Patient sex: M
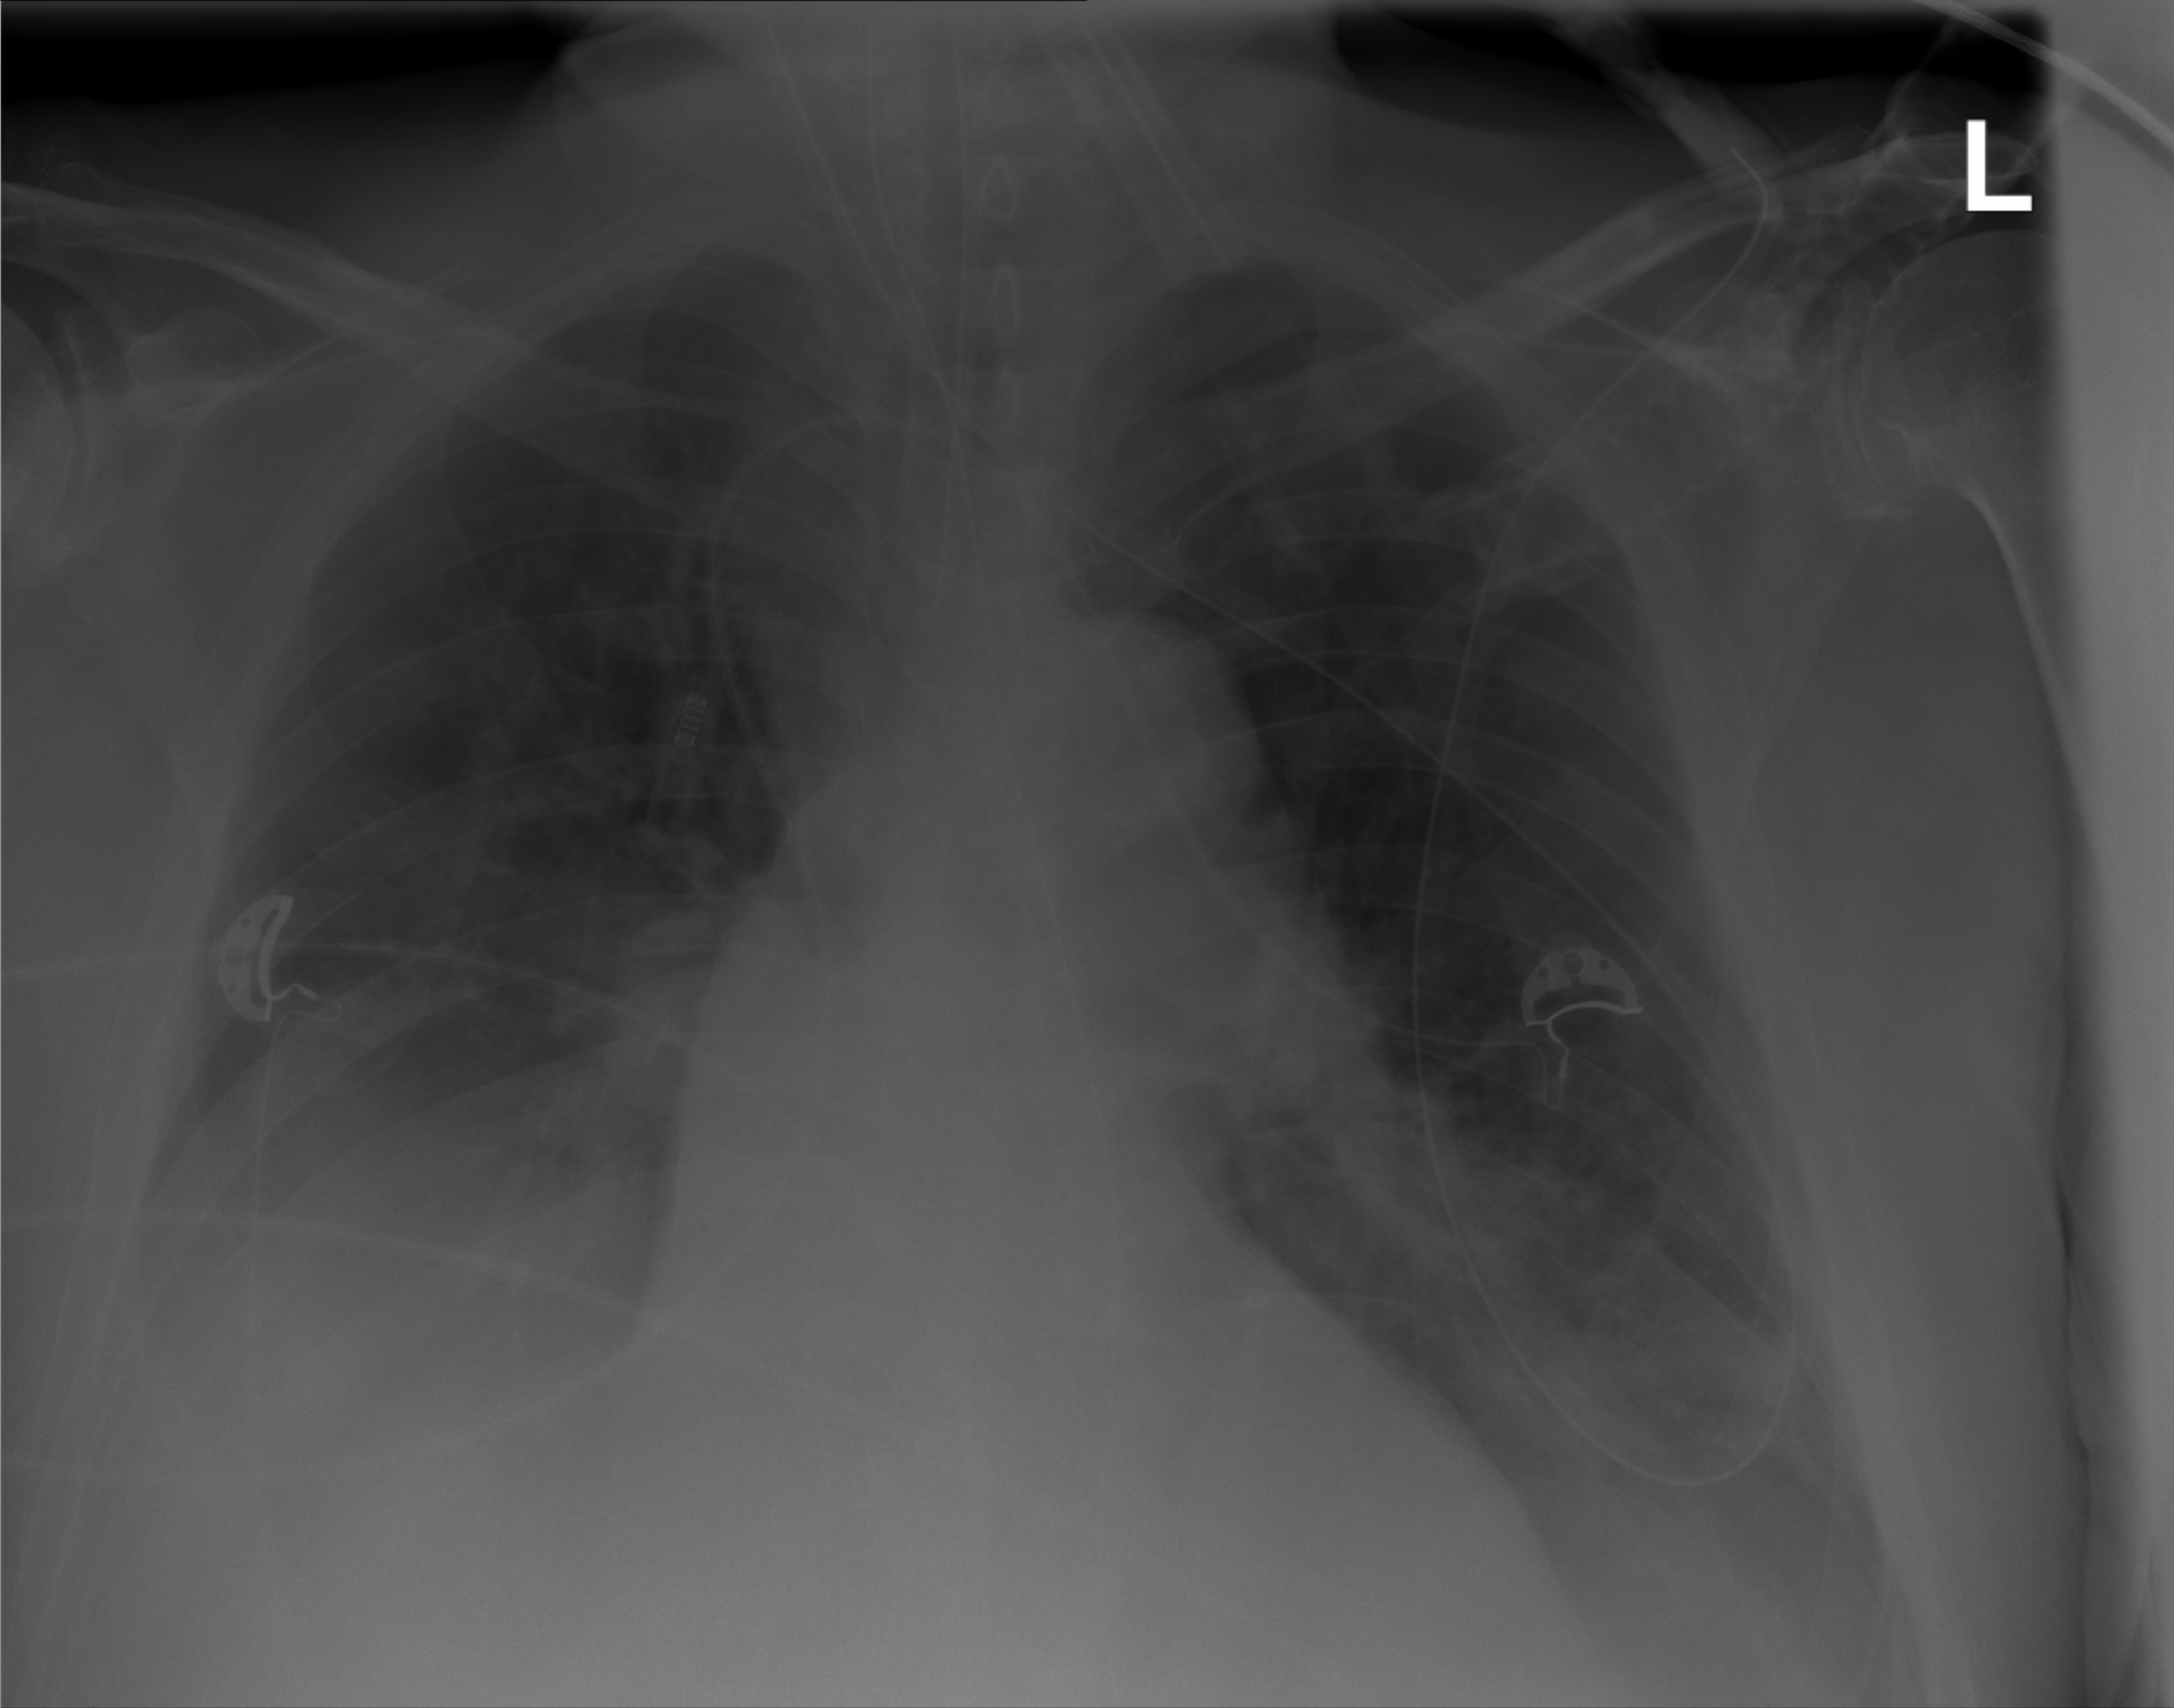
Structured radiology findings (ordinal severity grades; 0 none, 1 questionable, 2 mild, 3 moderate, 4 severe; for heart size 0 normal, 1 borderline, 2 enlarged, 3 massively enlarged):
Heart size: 0
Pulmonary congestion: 0
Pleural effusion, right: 2
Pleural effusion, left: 2
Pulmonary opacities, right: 0
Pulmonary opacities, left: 2
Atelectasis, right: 2
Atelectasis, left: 2